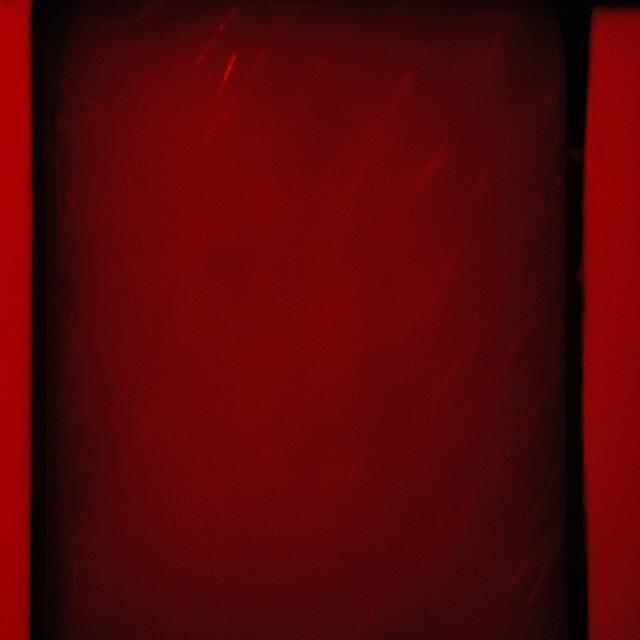
Canine dermatitis — inflammation of the skin presenting with erythema, pruritus, papules, and excoriation. May be allergic, contact, or atopic in origin.